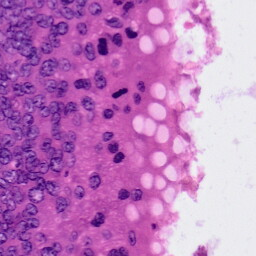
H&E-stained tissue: Colon